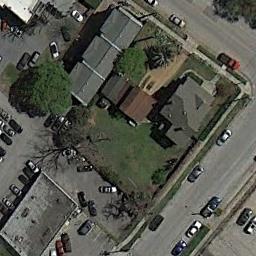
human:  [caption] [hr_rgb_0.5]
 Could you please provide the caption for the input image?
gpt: The medium residential area with some dense houses and parking lots is surrounded by roads .

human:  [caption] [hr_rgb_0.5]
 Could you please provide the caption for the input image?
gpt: There are trees of different colors next to the medium-sized houses .

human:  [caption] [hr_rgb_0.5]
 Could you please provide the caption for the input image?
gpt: There are many buildings in medium residential area .

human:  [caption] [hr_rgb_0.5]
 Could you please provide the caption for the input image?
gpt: The medium residential is on the grass next to the road and a parking lot .

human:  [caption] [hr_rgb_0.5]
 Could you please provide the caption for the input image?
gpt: There are many cars and some buildings on the medium residential area .